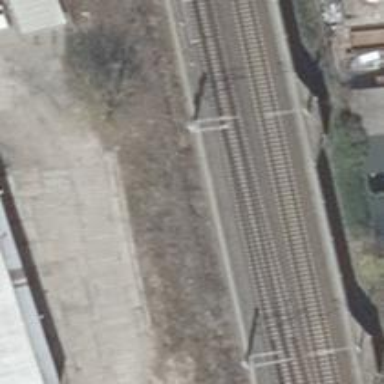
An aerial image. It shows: Contact line indicates electrification.